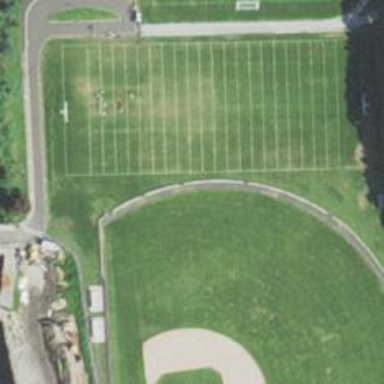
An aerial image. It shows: American football pitch.